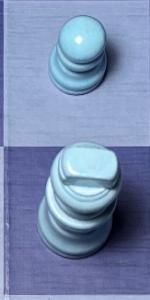
Label: King_White